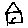
Label: house